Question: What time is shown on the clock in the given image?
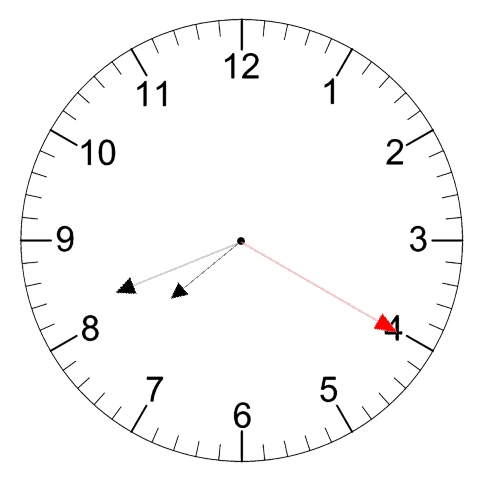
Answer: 07:41:20